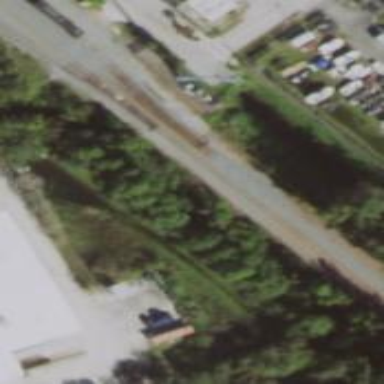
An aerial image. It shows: Railway track.